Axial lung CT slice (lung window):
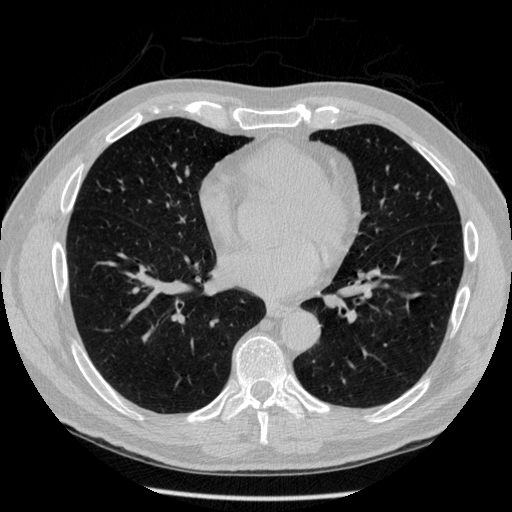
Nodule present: no